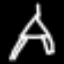
Label: The Eiffel Tower